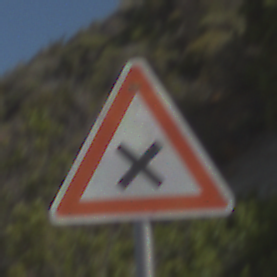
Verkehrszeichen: KreuzungOderEinmuendung
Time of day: MorningAfternoon
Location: Outdoor (Nature)
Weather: Clear
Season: NotSpecified
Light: Natural